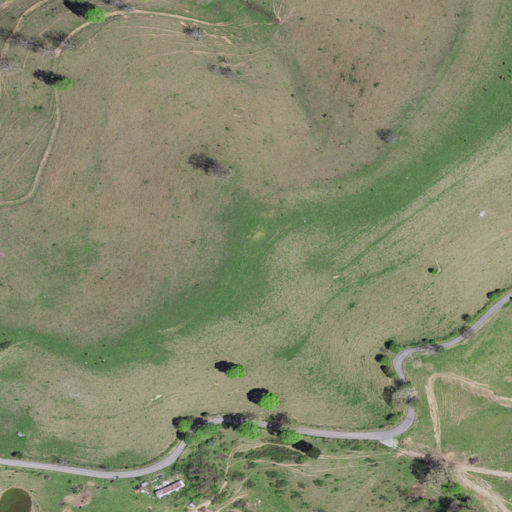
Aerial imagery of ridge(s) in Virginia named Fork Ridge containing pasture, open development, deciduous forest, low intensity development, and grassland